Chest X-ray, PA view. Patient: 64 years old, sex F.
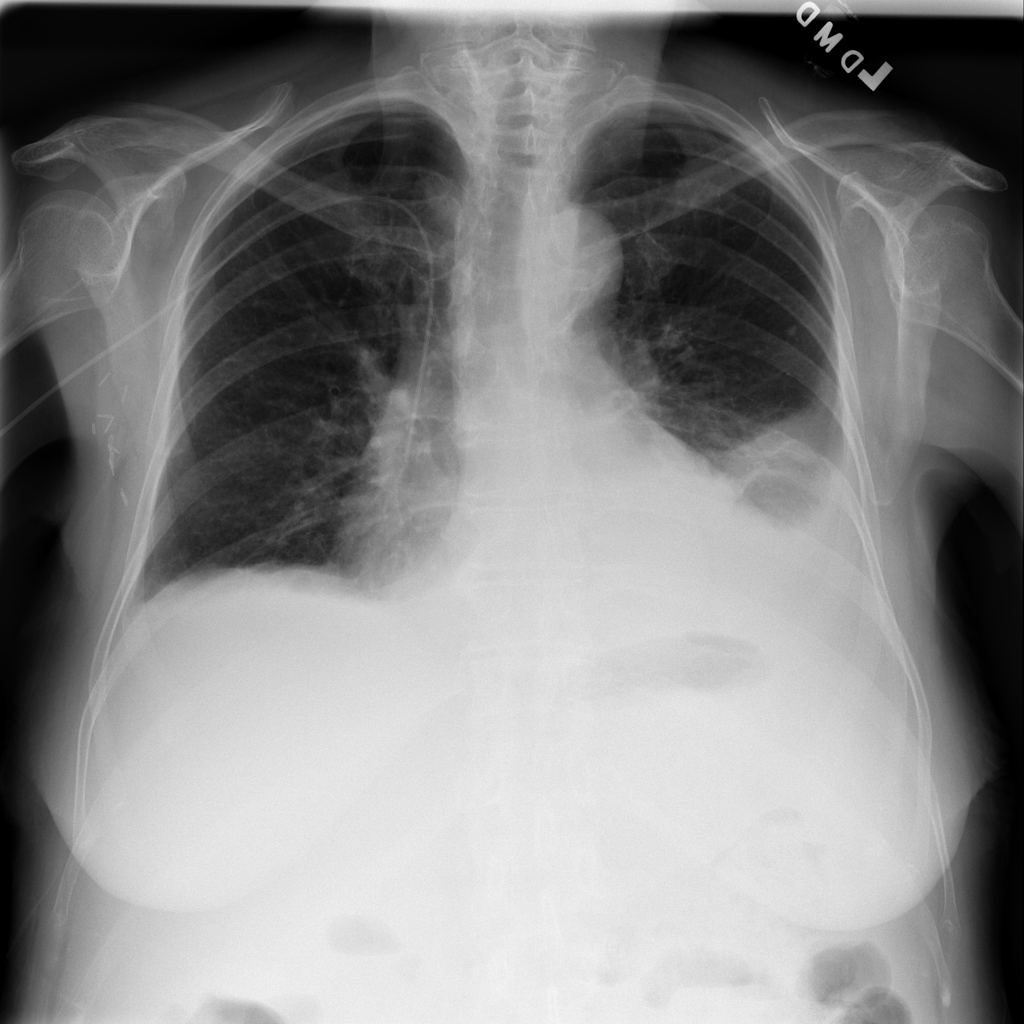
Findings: Effusion